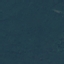
Land use / land cover class: Forest